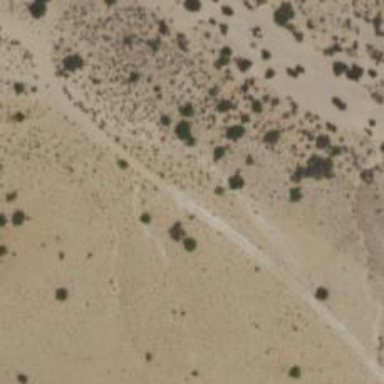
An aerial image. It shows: Track with very rough surface.